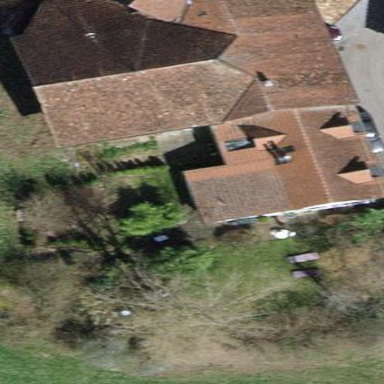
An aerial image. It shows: Building with tile roof.